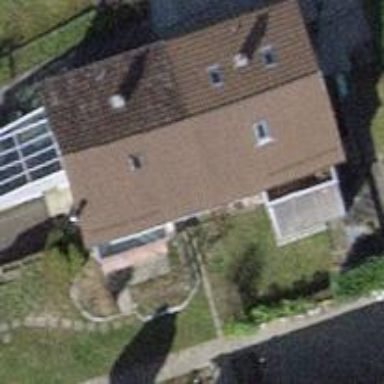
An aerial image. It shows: Semidetached house with gabled roof.